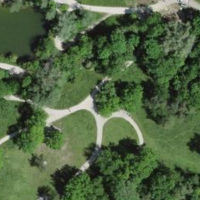
EUNIS habitat code: 53
Species observed at this site:
Corylus avellana
Parus major
Prunus padus
Merdigera obscura
Poa annua
Cichorium intybus
Ficedula hypoleuca